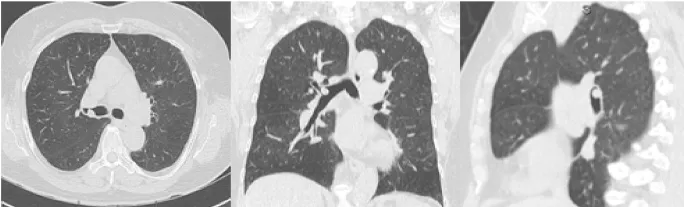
Axial, Coronal and Sagittal Imaging showing the Leiomyoma in the right mainstem bronchus. Note the origin from the posterior (wall).
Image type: radiology (ct)